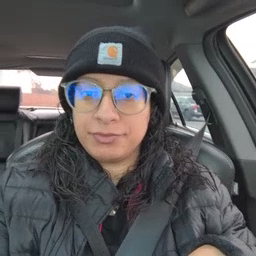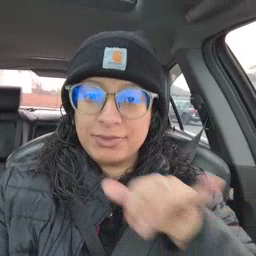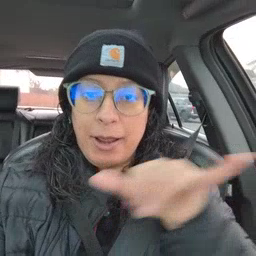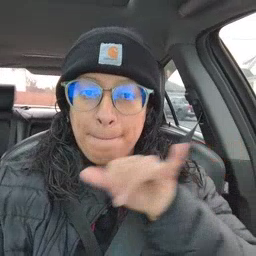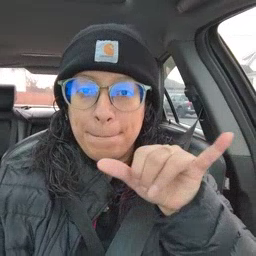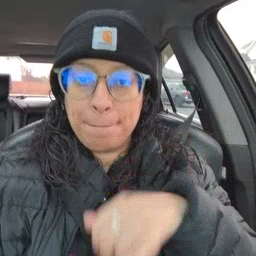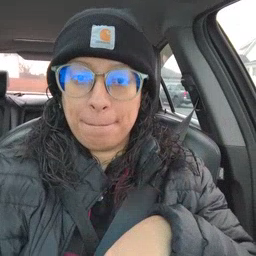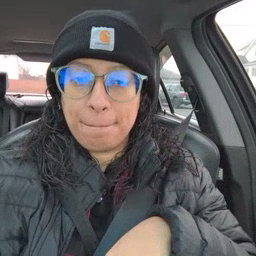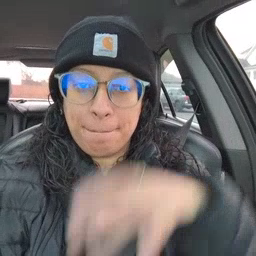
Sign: same